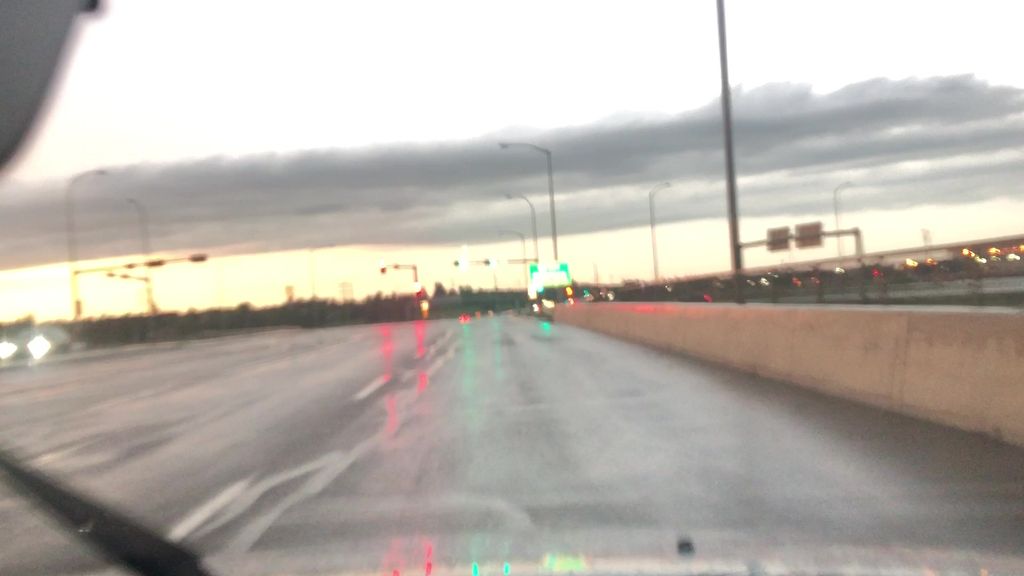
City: edmonton